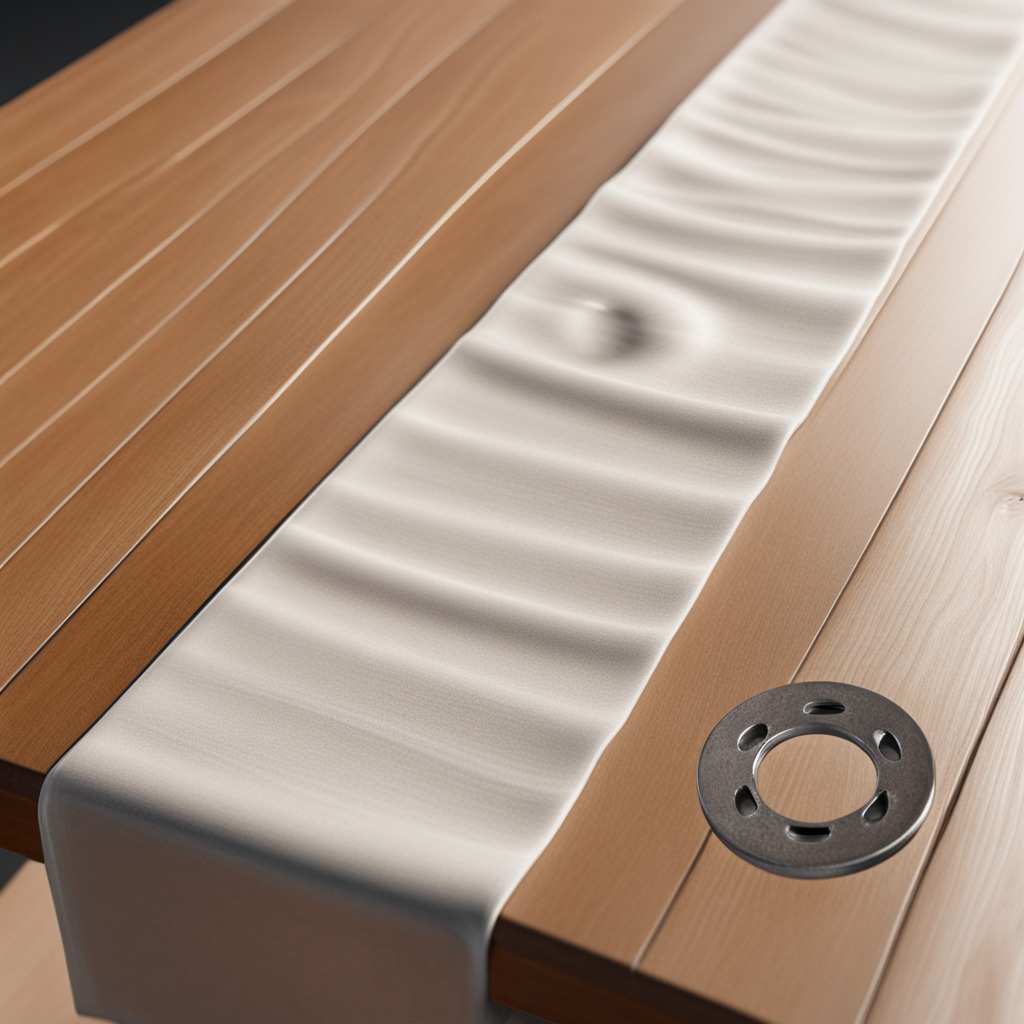
A flat metal washer lies on the wooden table.